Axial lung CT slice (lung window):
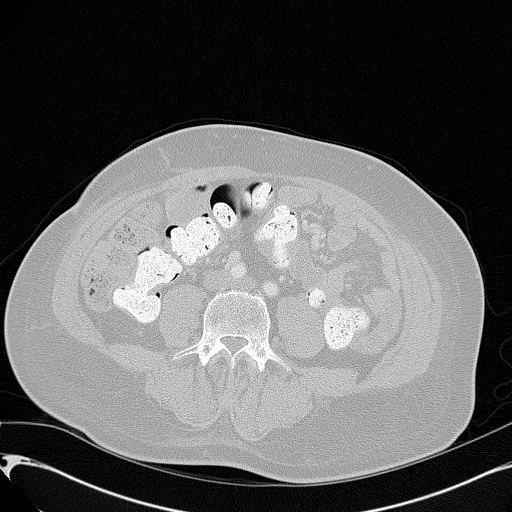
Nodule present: no